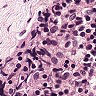
Metastatic tissue present: no